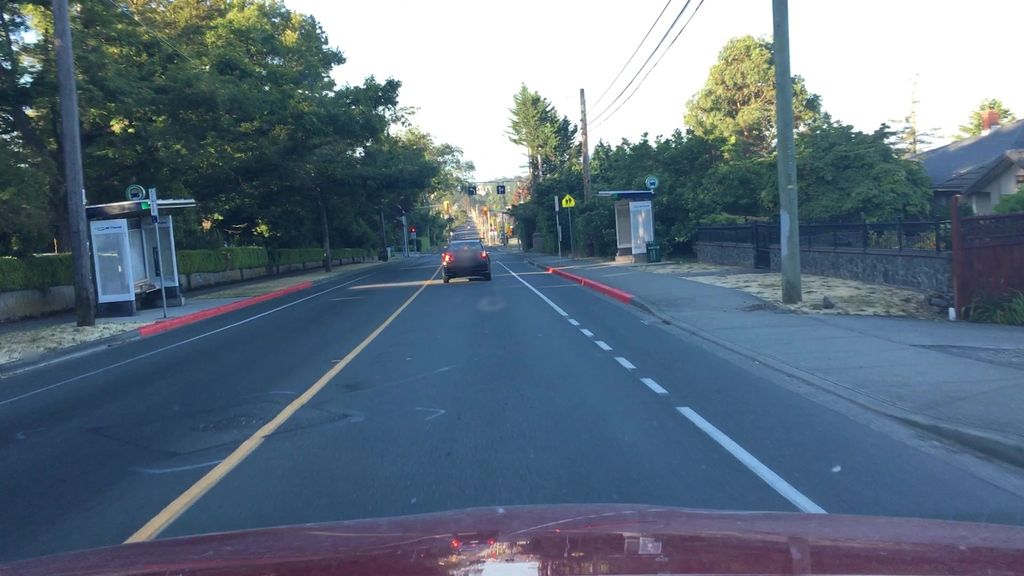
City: victoria